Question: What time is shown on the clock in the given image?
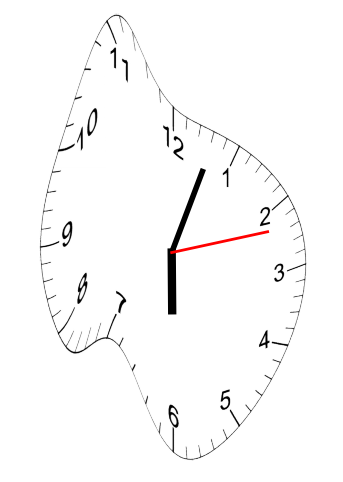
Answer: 06:03:12